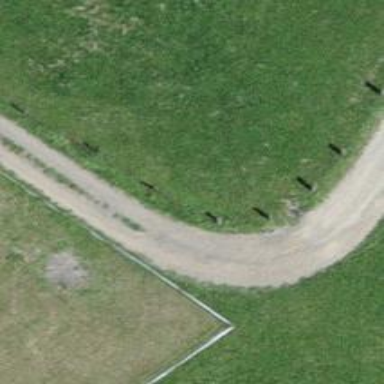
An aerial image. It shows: Driveway with gravel surface.